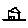
Label: house